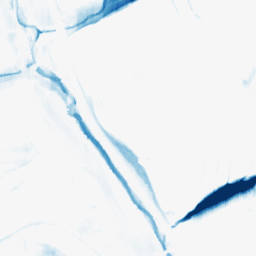
Category: morphological
Decomposition family: morphological_ellipse
Decomposition parameters: operation: closing
width: 30
height: 5
Upsampling method: cubic_catmull_rom
Upsampling parameters: scale: 2
Upsampling scale: 2